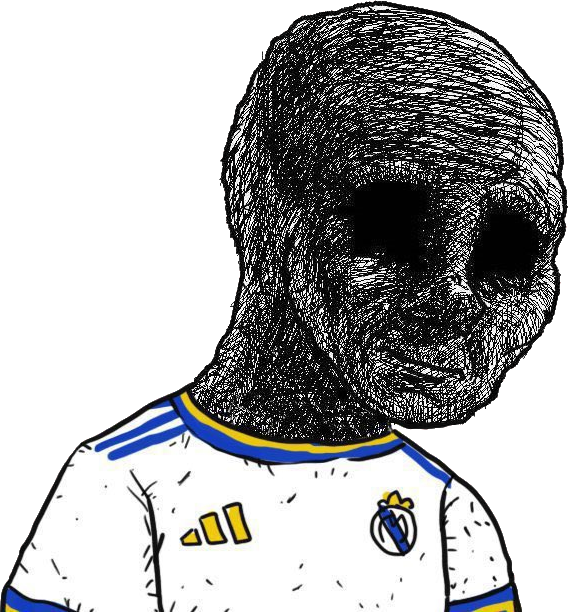
Label: 5_Withered_Wojak